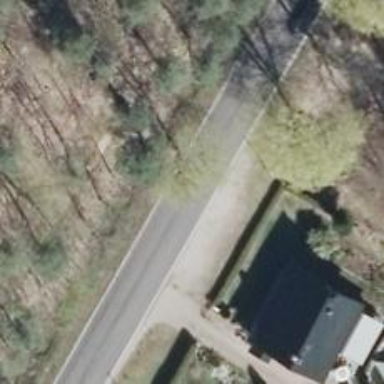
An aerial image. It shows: Secondary road with asphalt surface.